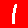
Digit: 1